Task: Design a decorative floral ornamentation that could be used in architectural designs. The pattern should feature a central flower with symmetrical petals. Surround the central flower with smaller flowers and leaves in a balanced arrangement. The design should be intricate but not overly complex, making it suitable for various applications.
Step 907:
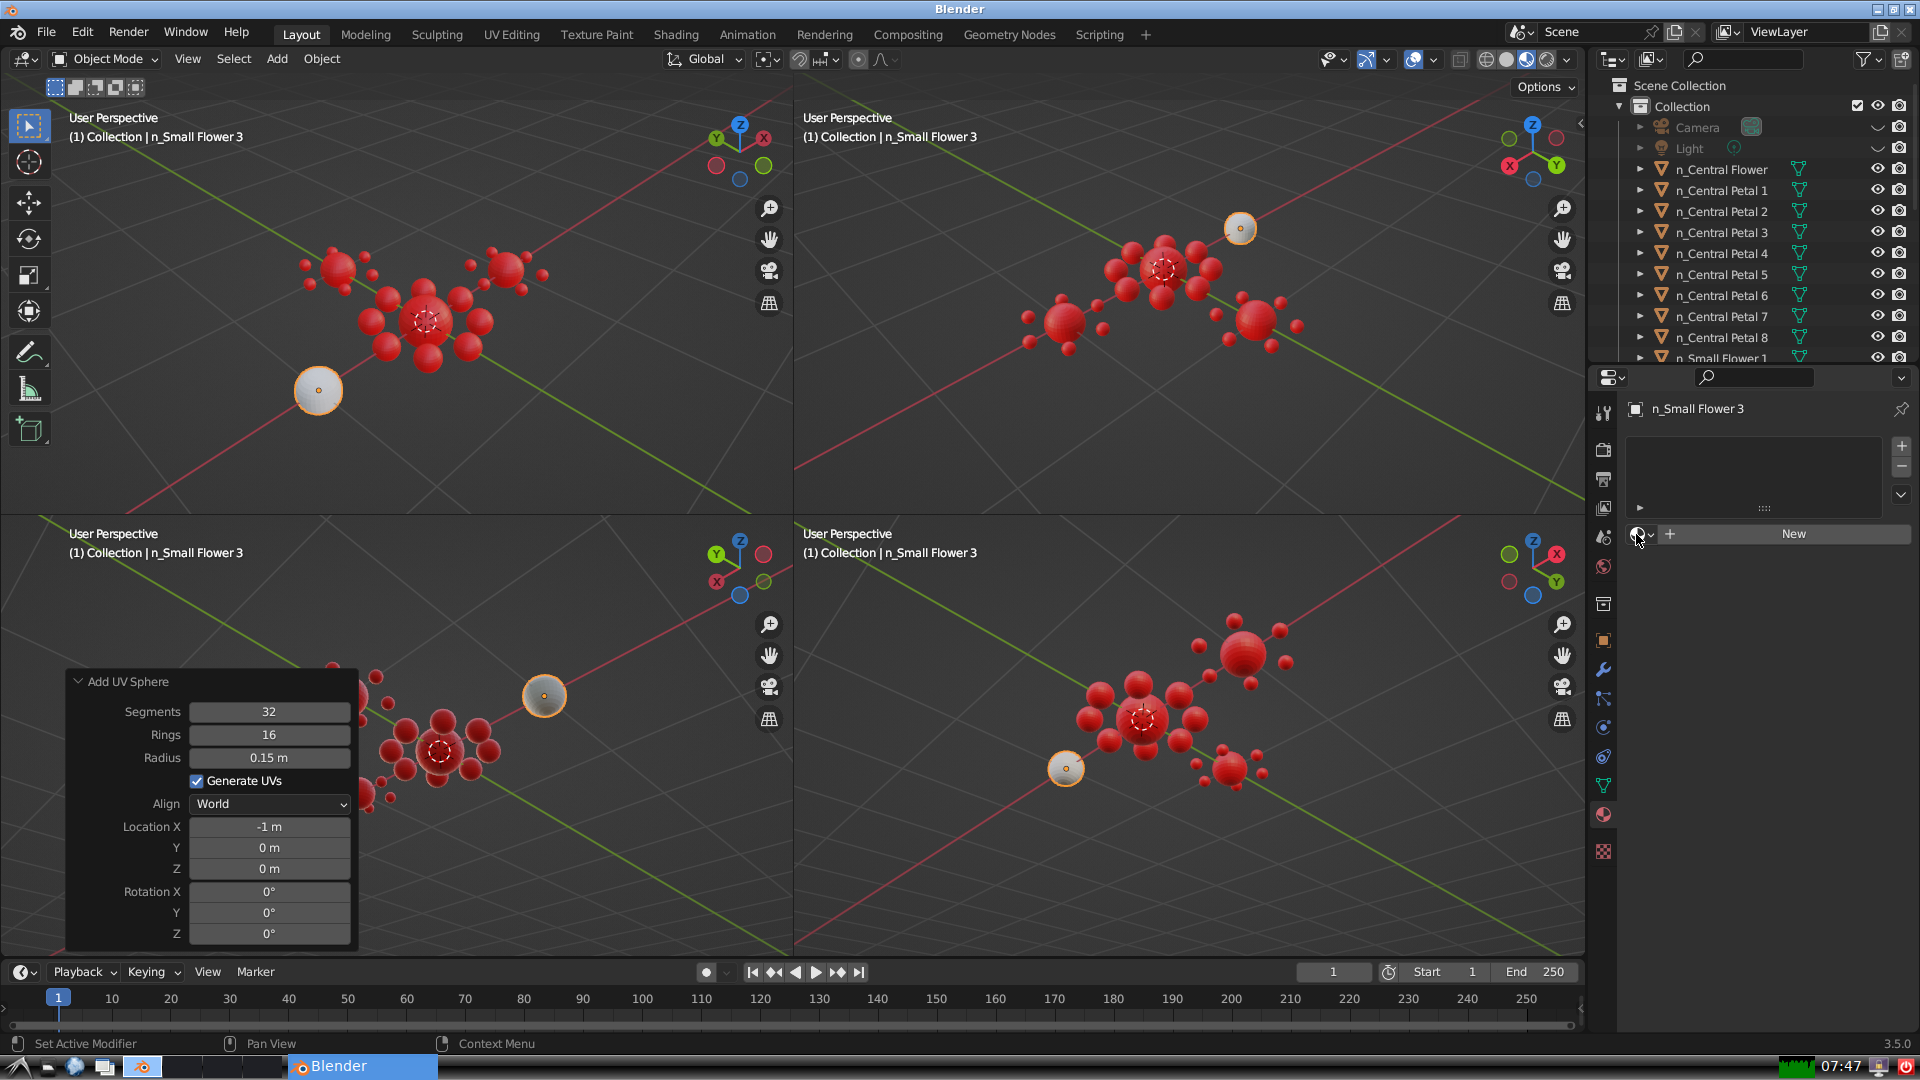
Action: click: no